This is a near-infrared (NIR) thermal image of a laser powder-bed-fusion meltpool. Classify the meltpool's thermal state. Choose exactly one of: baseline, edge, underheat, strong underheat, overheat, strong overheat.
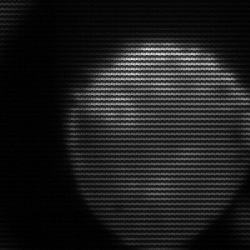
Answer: edge